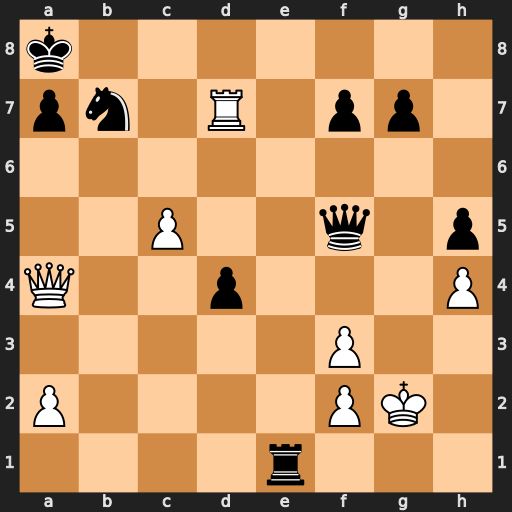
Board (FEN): k7/pn1R1pp1/8/2P2q1p/Q2p3P/5P2/P4PK1/4r3
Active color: w
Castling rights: -
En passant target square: -
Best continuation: Qc6 Qg6+ Qxg6 fxg6 c6